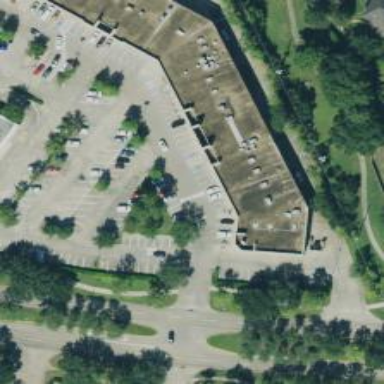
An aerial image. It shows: Parking space.